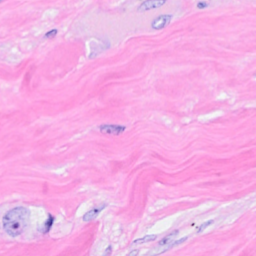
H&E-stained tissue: Breast